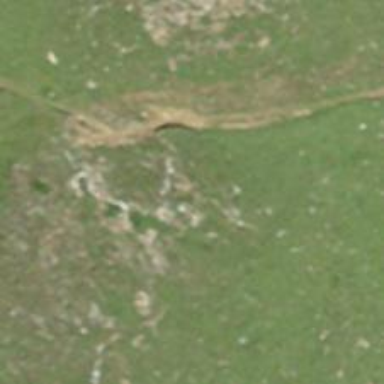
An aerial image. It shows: Path covered with grass.